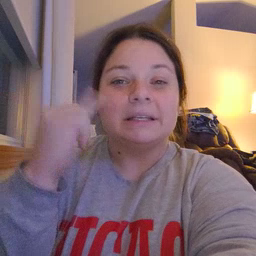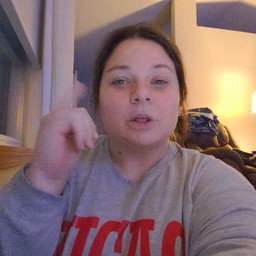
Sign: yellow